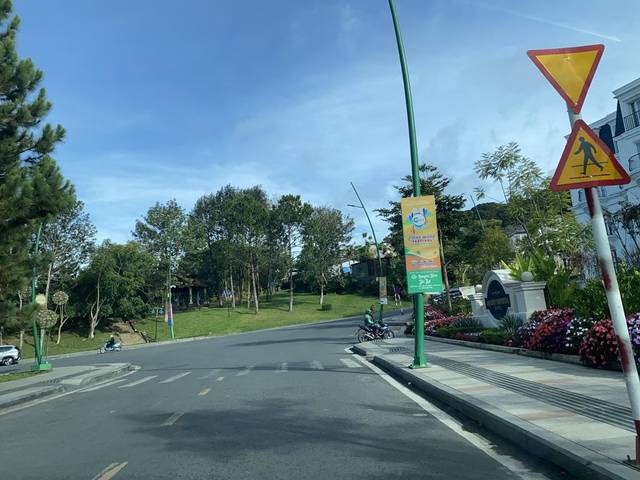
Region: Vietnam
Coordinates: 11.938, 108.446